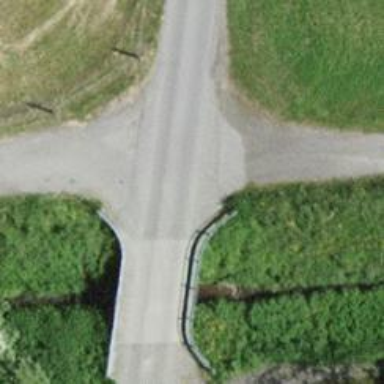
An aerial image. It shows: Unclassified road with asphalt surface.